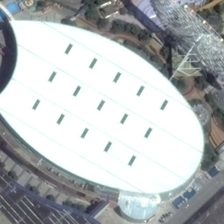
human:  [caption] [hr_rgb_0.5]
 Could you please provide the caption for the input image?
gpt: a large white building is near a ferris wheel .

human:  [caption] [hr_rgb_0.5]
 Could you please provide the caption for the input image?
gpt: a large white building is near a ferris wheel .

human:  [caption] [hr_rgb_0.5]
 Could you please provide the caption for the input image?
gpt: a large white building is near a ferris wheel .

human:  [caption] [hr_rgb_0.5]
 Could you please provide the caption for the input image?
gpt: a large white building is near a ferris wheel .

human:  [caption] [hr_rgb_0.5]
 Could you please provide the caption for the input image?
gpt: a large white building is near a ferris wheel .